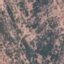
Land use / land cover class: PermanentCrop